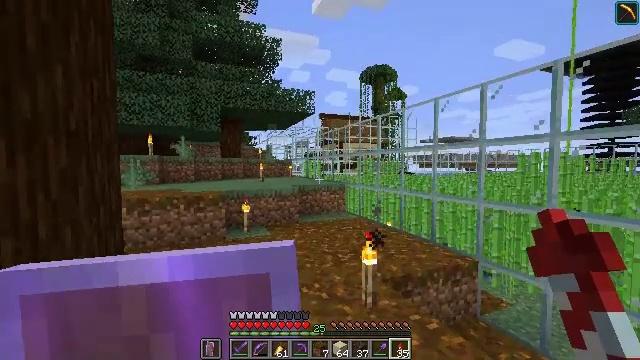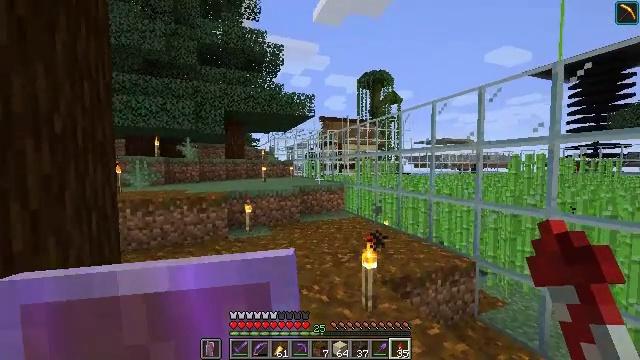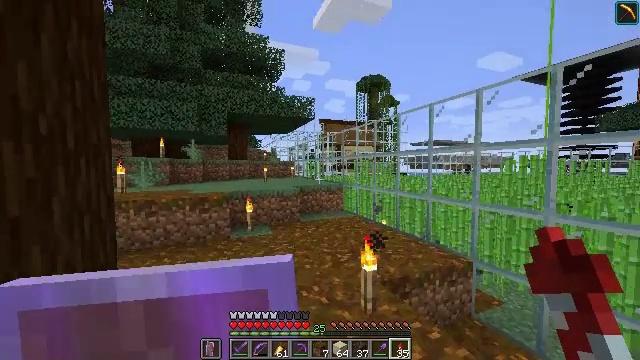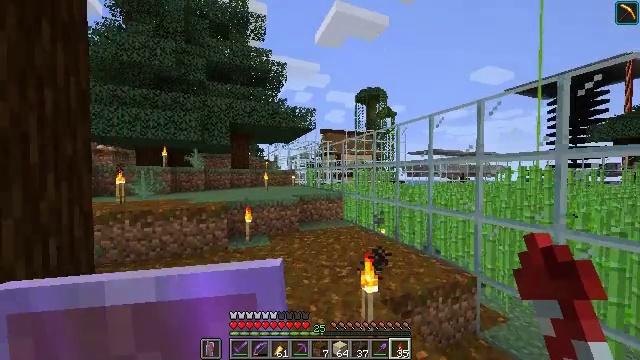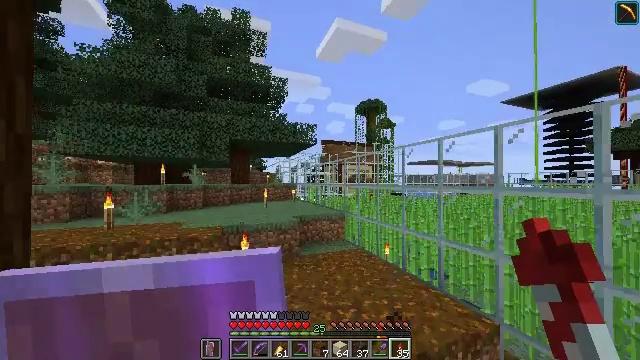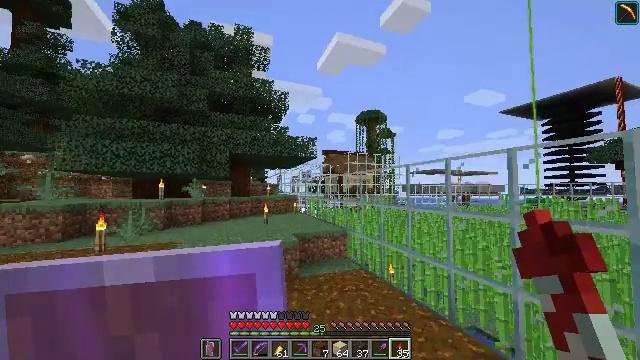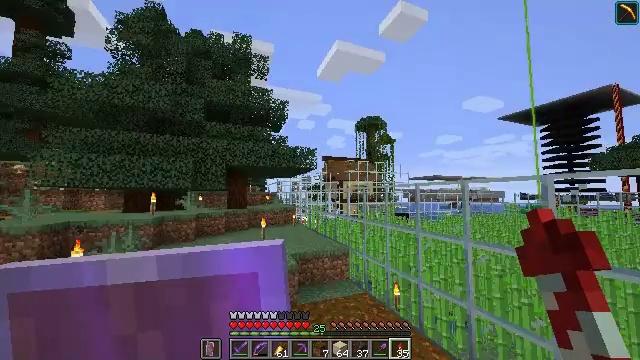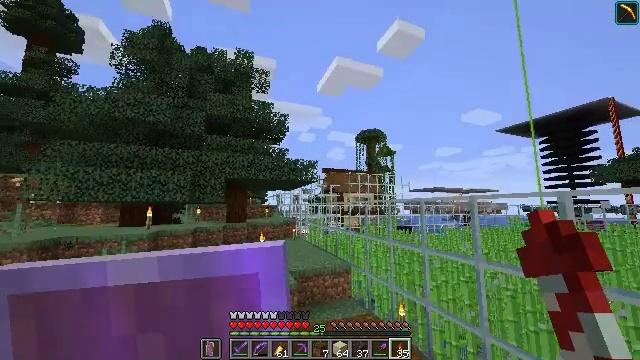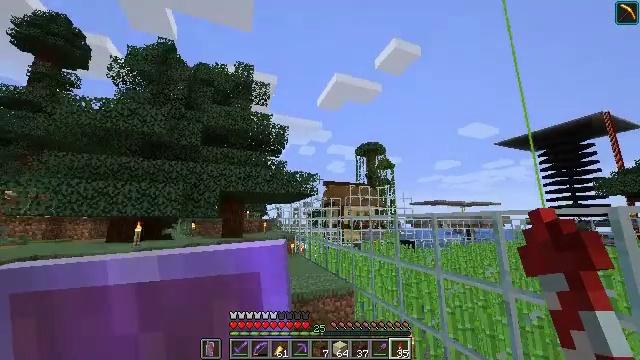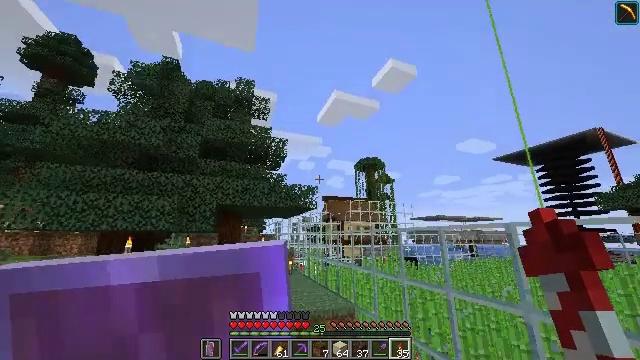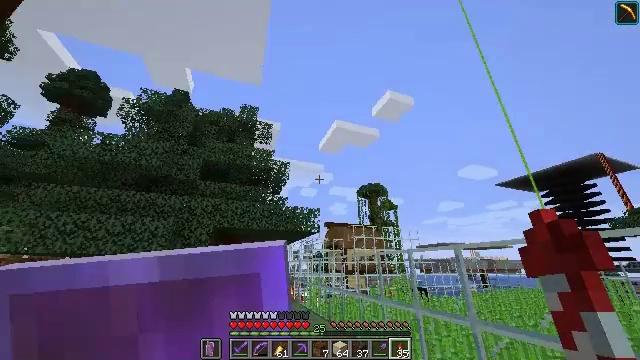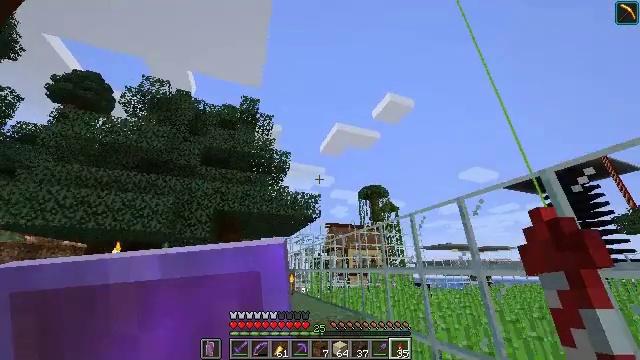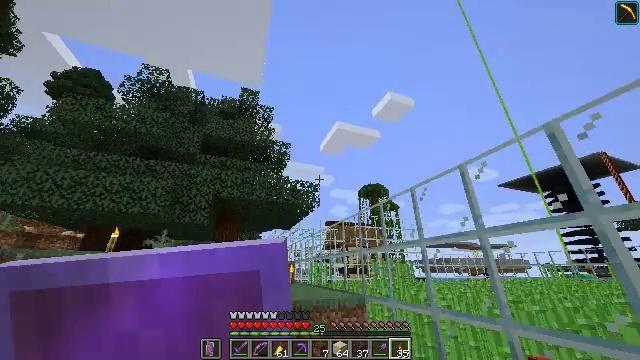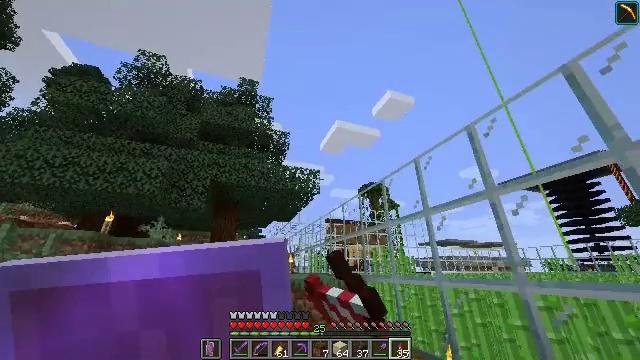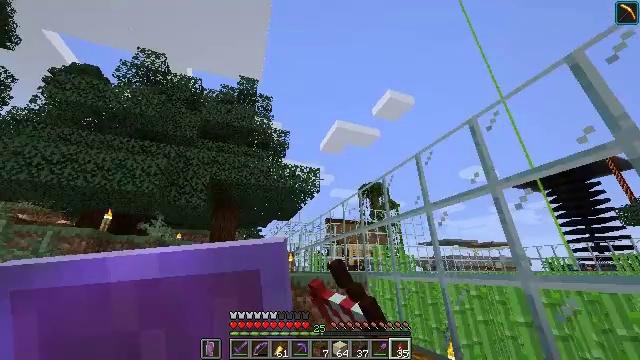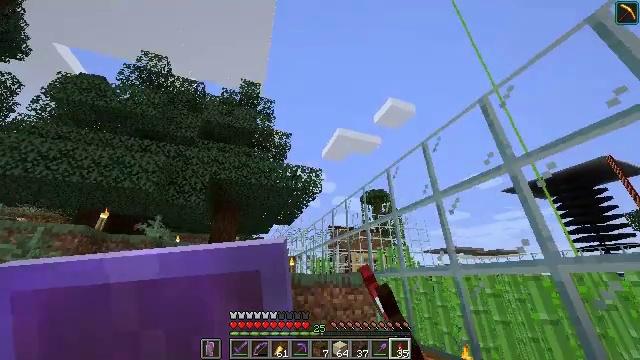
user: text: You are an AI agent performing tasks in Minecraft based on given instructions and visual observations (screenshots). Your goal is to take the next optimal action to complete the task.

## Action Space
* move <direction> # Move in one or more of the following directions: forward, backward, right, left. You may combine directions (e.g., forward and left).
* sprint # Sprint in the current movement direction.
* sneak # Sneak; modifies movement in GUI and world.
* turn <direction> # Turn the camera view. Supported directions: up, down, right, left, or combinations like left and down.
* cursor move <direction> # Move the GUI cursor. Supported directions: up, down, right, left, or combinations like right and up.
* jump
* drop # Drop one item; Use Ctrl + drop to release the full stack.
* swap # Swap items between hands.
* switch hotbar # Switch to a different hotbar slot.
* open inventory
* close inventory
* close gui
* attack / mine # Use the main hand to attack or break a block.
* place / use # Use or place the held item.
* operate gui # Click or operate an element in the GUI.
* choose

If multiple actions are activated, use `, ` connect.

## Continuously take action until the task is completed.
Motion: motion action
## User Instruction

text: Open your crafting menu to make the brown dye.
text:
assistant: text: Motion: move forward, sprint
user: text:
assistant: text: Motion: move forward, sprint
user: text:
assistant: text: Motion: move forward, sprint, turn up, jump
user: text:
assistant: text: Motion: move forward, sprint, turn up, jump
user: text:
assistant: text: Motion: move forward, sprint, turn up, jump
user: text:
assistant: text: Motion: move forward, sprint, turn up, jump
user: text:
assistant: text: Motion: move forward, sprint, turn up
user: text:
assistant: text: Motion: move forward, sprint, turn up
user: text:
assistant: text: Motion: move forward, sprint, turn up
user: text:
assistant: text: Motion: move forward, sprint, turn up, jump
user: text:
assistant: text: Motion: move forward, sprint, turn up, jump
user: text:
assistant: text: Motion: move forward, sprint, use / place, jump
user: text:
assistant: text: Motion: move forward, sprint, use / place, jump
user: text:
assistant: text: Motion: move forward, sprint, jump
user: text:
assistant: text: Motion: move forward, sprint, turn up, jump
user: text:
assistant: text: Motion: move forward, sprint, turn left and up, jump
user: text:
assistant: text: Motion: move forward, sprint, turn up
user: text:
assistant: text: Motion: move forward, sprint
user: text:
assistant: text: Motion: move forward, sprint, turn up
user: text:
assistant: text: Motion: move forward, sprint, turn up
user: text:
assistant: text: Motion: move forward, sprint
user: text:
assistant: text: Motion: move forward, sprint
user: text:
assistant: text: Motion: move forward, sprint
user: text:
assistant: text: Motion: move forward, sprint
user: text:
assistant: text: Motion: move forward, sprint
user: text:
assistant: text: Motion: move forward, sprint
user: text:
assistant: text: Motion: move forward, sprint
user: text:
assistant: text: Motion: move forward, sprint
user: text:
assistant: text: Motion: move forward, sprint
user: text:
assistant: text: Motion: move forward, sprint